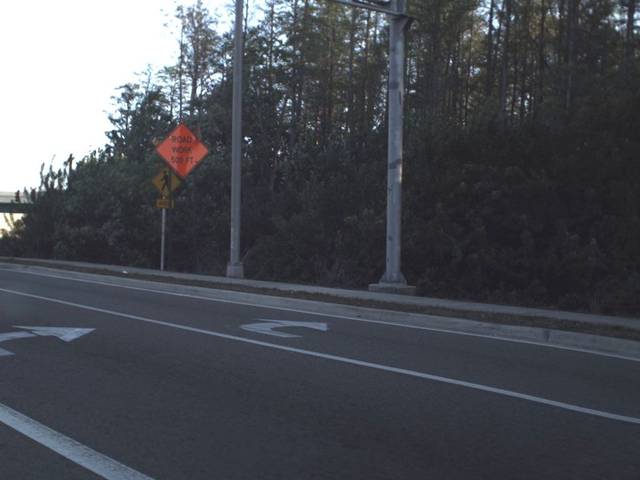
Region: United States
Coordinates: 28.511, -81.42